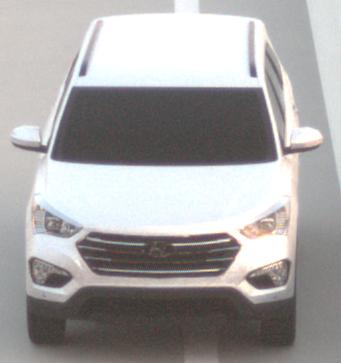
Make: Hyundai
Model: Santa Fe 2.4 GDI
Detailed model: Santa Fe (DM)
Model produced from: 2017/08
Model produced until: 2018/01
Doors: 5
Color: white
Road condition: dry road
Daytime: dawn
Contrast: low contrast